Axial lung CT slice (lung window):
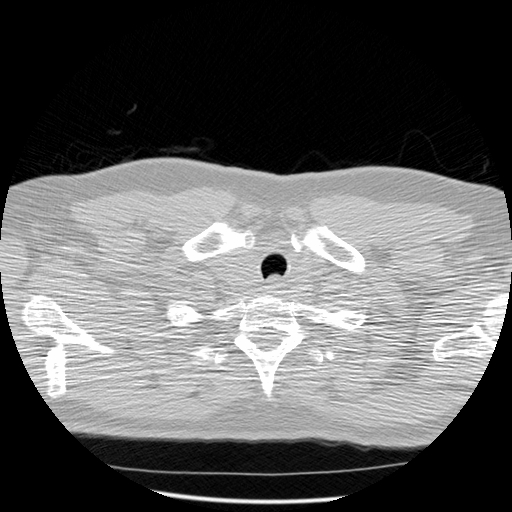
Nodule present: no